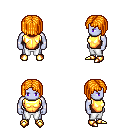
a pixel art fantasy rpg character, male body template, dark elf, purple skin, gold chest armor, white pants, light blonde pageboy hairstyle, gold boots, four views (front, back, left, right), 2x2 character sprite sheet, small pixel art, hard edges, no anti-aliasing